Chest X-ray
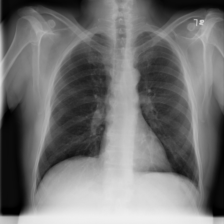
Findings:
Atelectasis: negative
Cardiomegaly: negative
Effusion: negative
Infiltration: negative
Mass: negative
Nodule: negative
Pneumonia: negative
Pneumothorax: negative
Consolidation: negative
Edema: negative
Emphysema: negative
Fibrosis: negative
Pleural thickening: negative
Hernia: negative